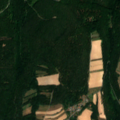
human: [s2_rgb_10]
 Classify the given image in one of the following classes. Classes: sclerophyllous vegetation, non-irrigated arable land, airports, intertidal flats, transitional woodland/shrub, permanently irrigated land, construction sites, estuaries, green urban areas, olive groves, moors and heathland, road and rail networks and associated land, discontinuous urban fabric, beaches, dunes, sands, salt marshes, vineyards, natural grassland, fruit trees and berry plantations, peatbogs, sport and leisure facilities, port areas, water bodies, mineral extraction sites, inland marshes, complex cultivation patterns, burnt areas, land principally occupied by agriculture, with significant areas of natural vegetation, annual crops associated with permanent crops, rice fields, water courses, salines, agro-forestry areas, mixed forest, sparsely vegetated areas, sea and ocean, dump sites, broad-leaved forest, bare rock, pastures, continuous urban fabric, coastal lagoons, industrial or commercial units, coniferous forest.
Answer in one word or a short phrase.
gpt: non-irrigated arable land, complex cultivation patterns, land principally occupied by agriculture, with significant areas of natural vegetation, broad-leaved forest, mixed forest